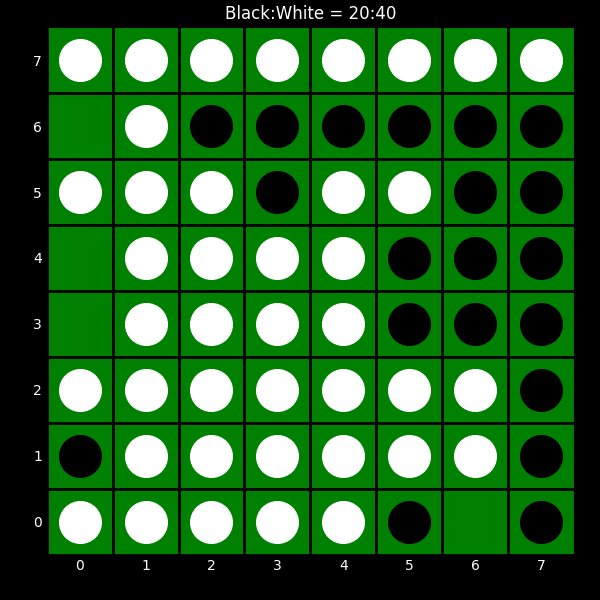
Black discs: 20
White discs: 40